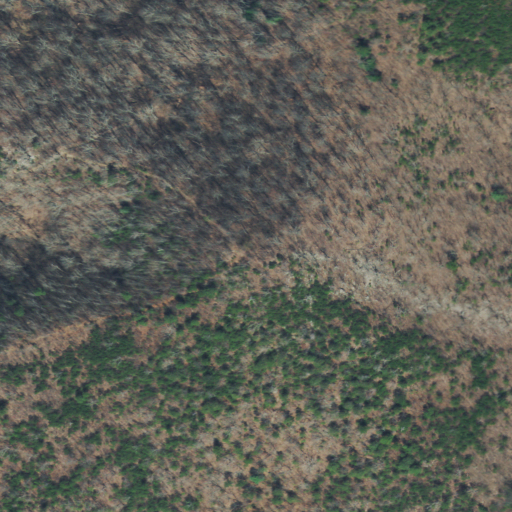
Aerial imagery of mountain in Tennessee named Cockspur Knob containing deciduous forest, mixed forest, and evergreen forest